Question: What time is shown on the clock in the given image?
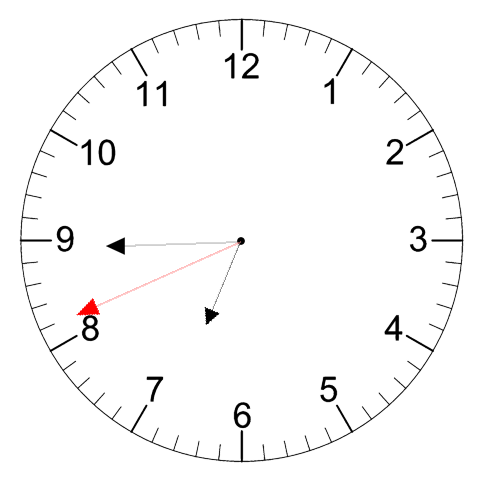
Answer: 06:44:41